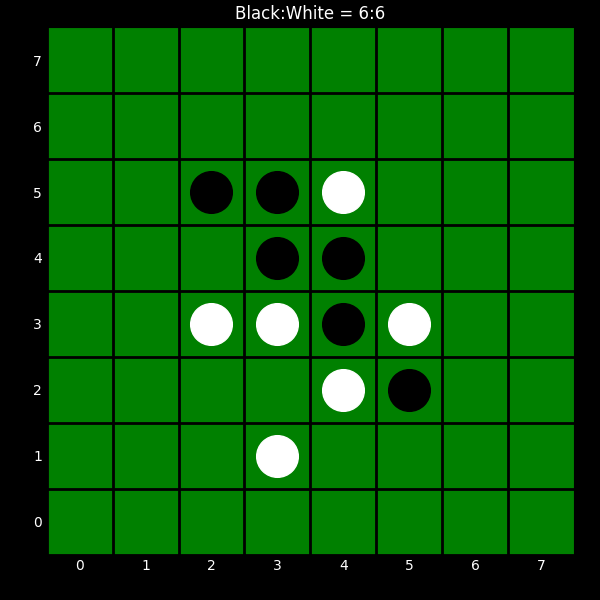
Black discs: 6
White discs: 6